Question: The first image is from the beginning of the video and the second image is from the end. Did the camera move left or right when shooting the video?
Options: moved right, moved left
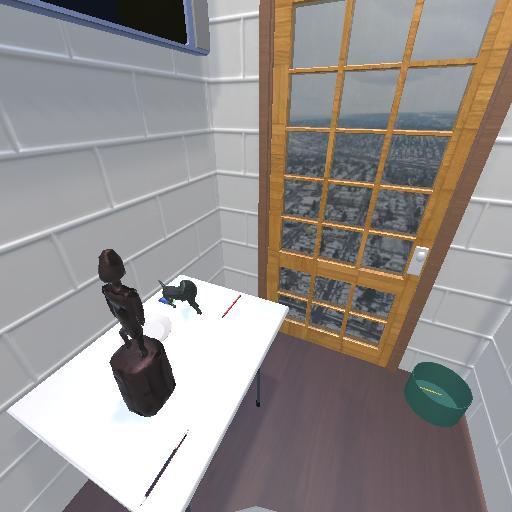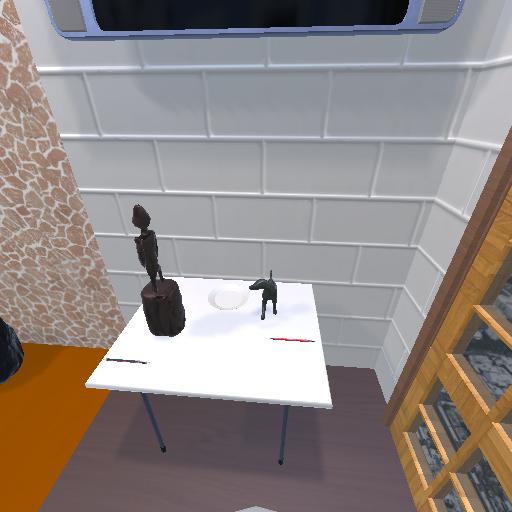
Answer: moved right